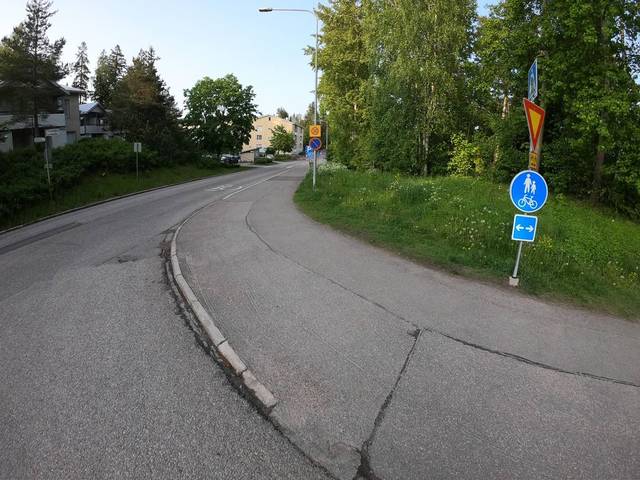
Region: Finland
Coordinates: 60.204, 24.68